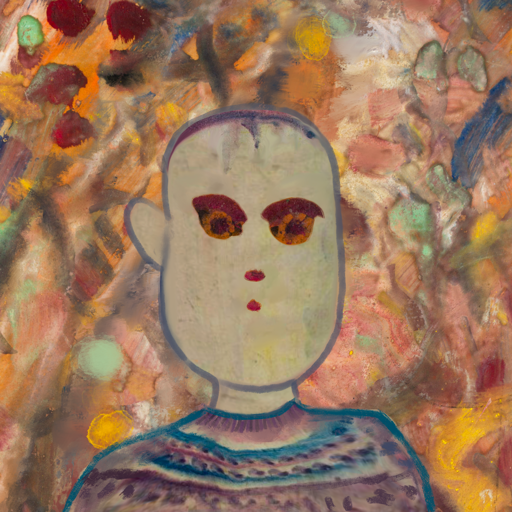
Background: Mother_And_Son_Mother, Head And Neck Front: Hill_Girl, Face Front: Doll, Bust: HillGirl, Hair Front: Blank, Head Accessory: Blank, Second Necklace: Blank, Necklace: Blank, Baby: Blank